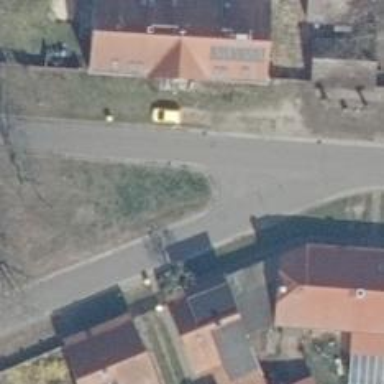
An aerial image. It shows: Emergency access point on the road.